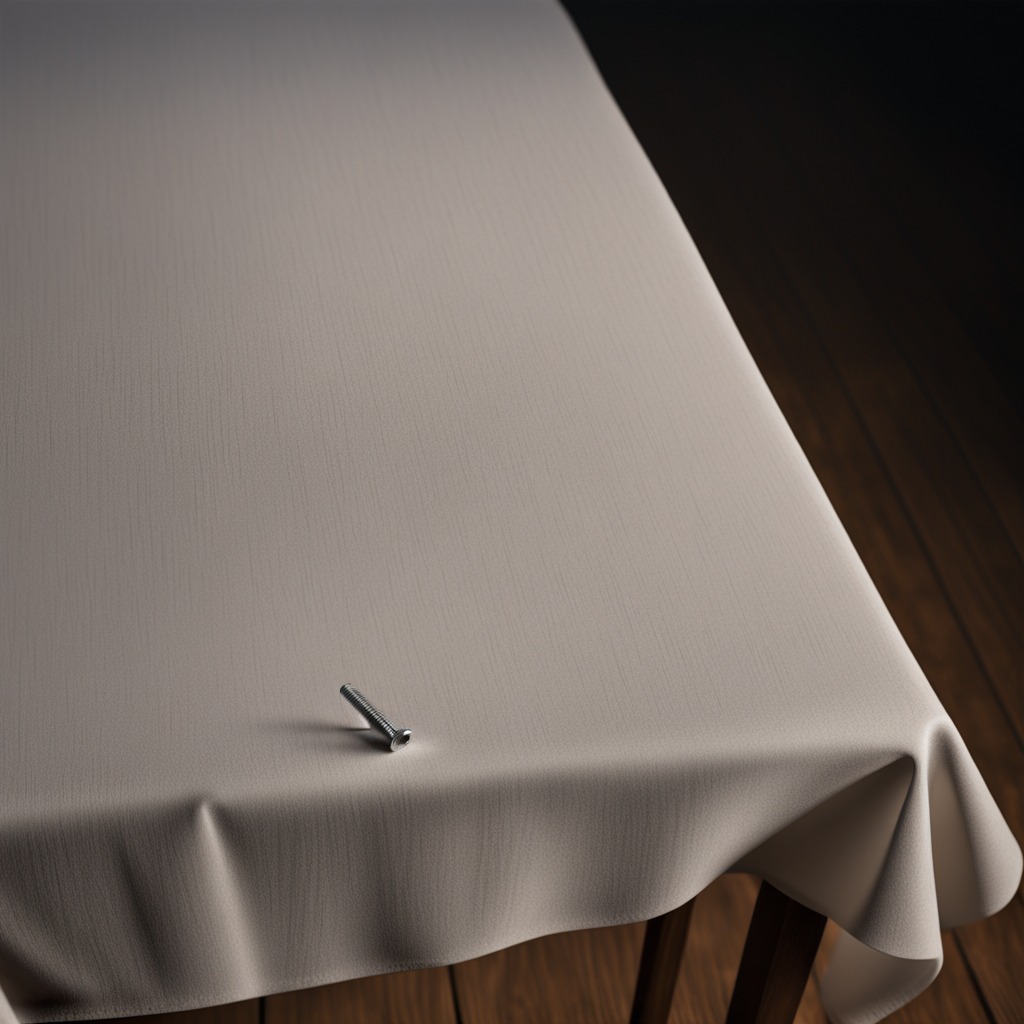
A metal screw lying on a wooden table inside a workshop at night dim ambient light soft shadows worn but beneath the cloth